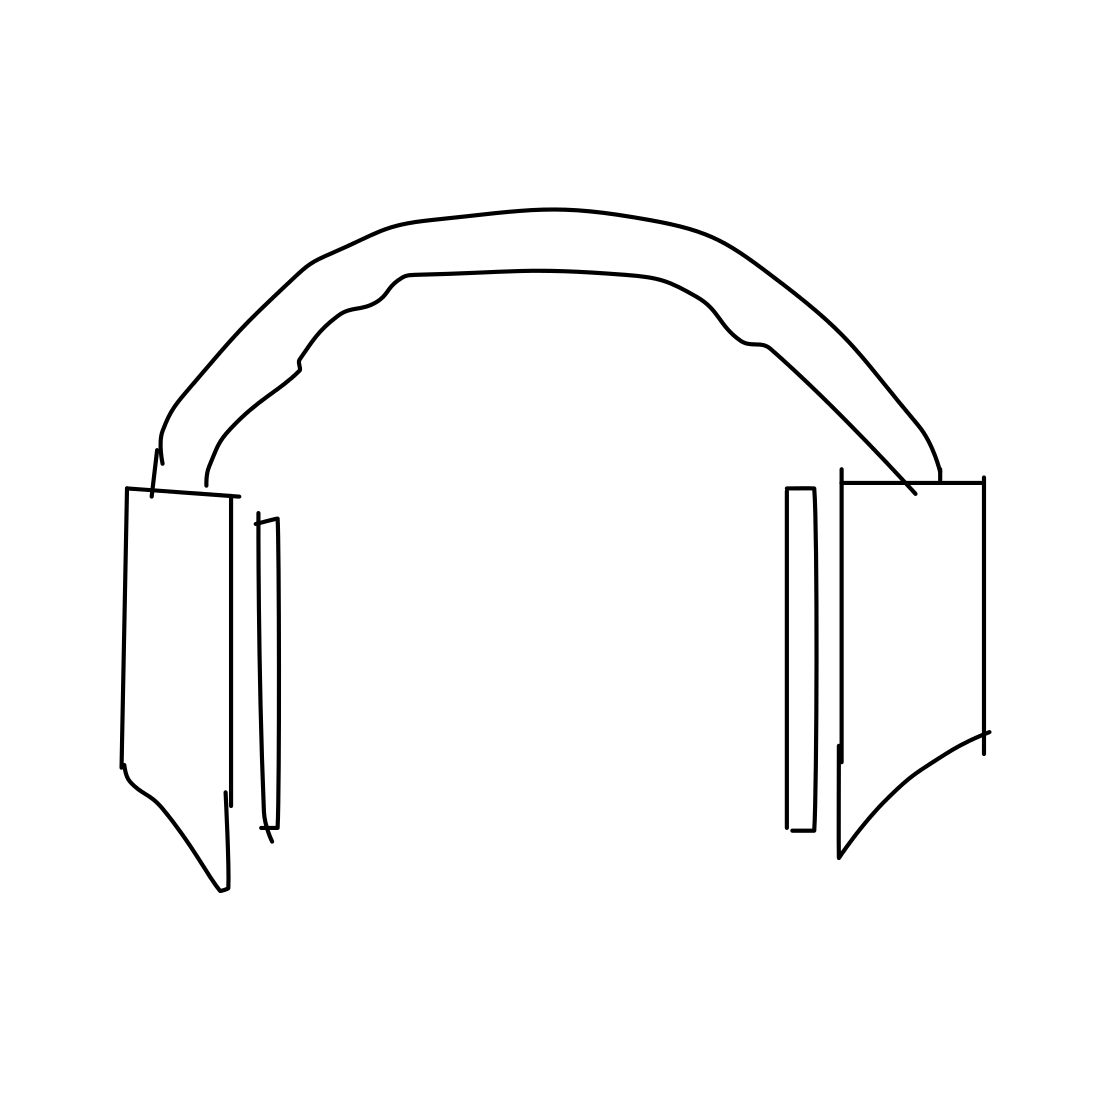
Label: head-phones